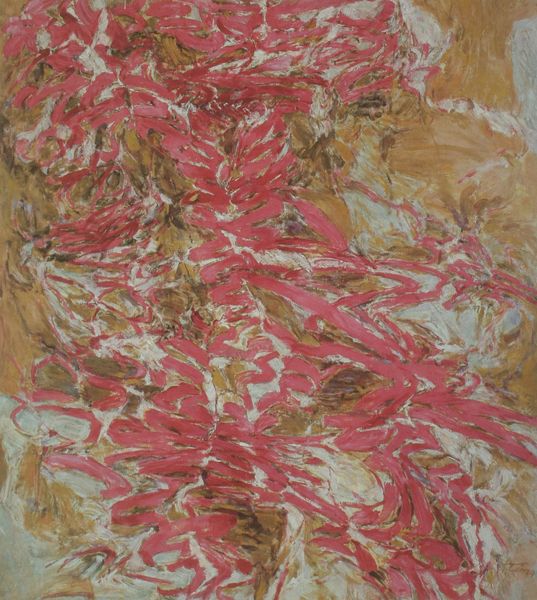
Titel: Primavera
Künstler: Hann Trier
Institution: Im Besitz des Künstlers
Schlagwörter: wasser, weiß, bäume, gelb, landschaft, ocker, teich, blumen, braun, grau, schwarz, blüten, park, rot, beige, muster, tanz, natur, rosa, garten, sommer, wellen, moderne, abstrakt, modern, farbe, linien, frühling, striche, strauß, blut, traum, form, knospen, fließend, hoffnung, wunsch, gerippe, zentriert, trier, empfindung, formenrosa, verlaufend